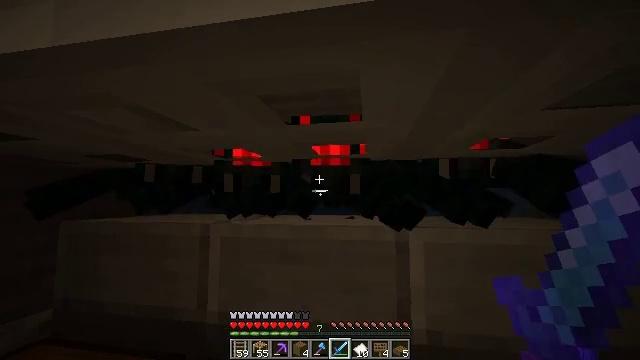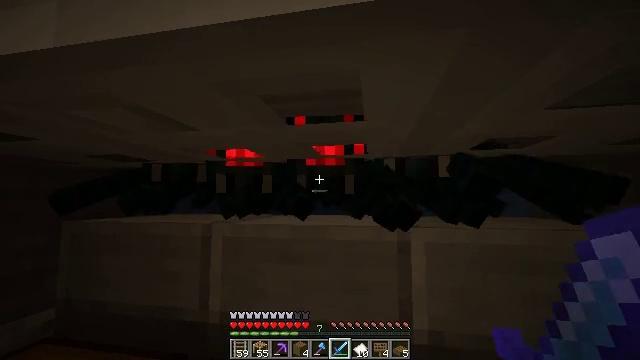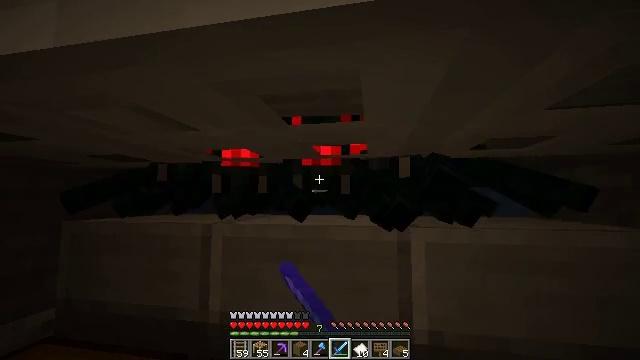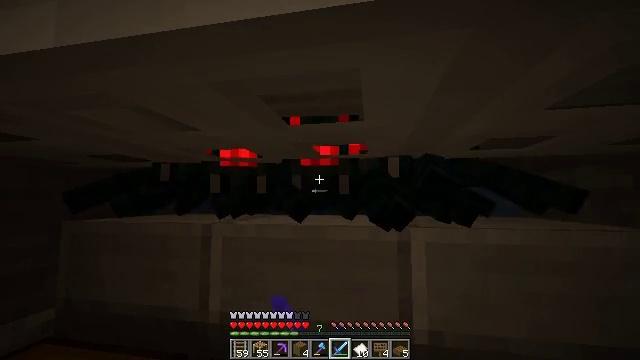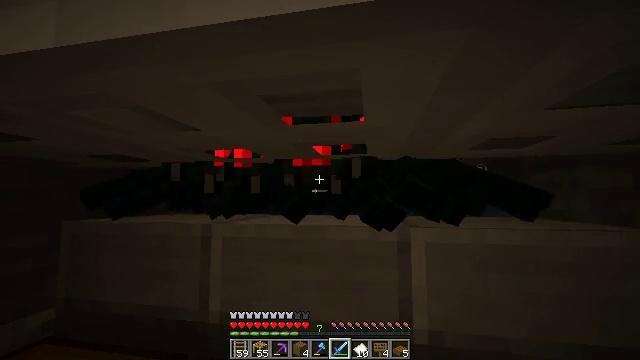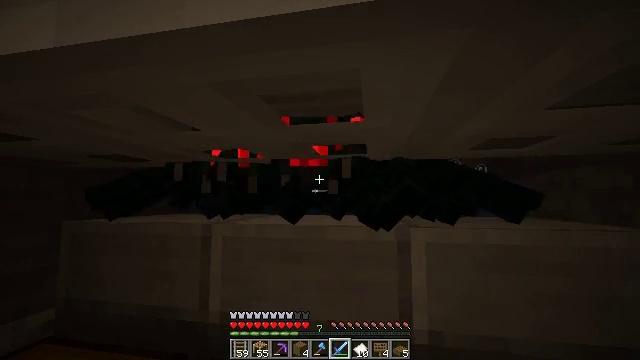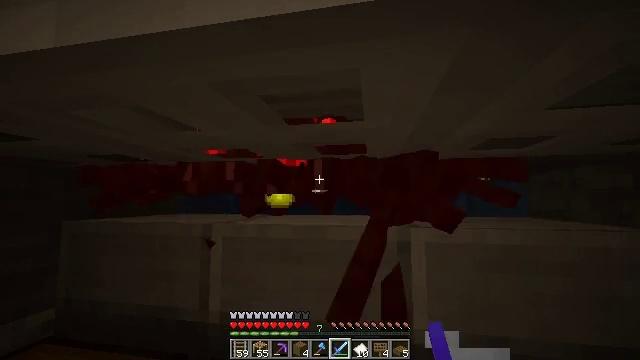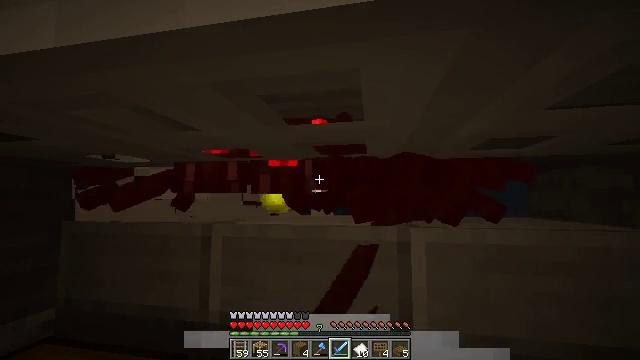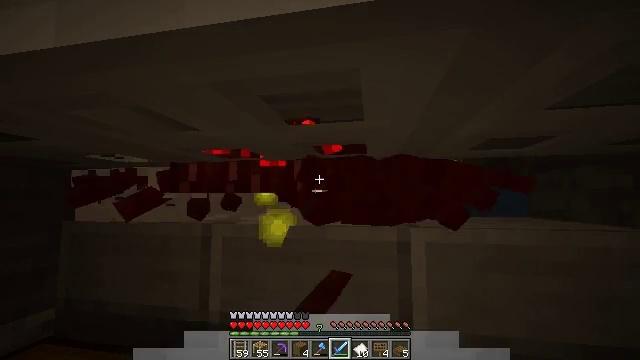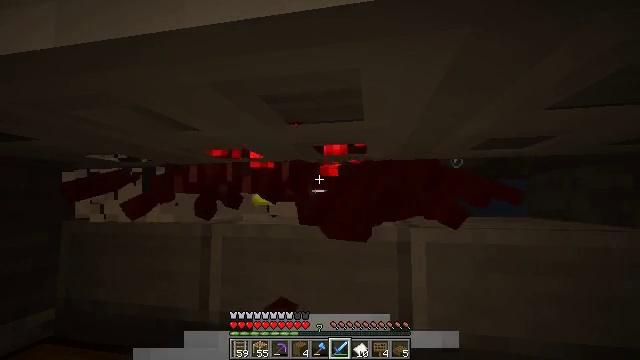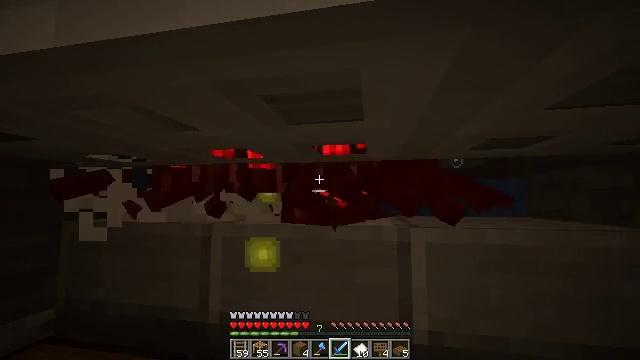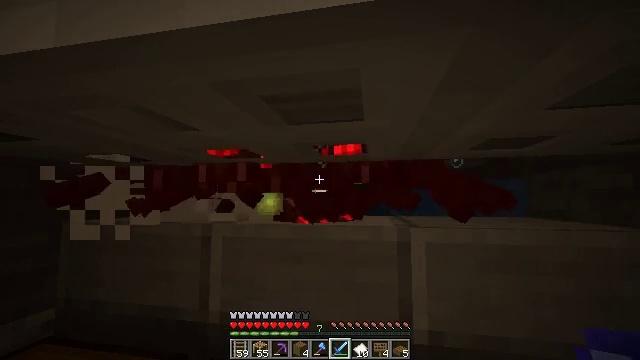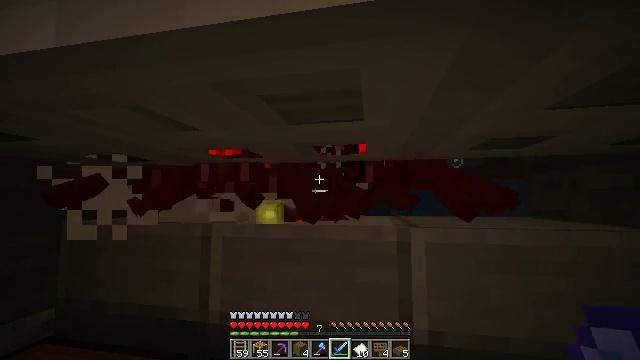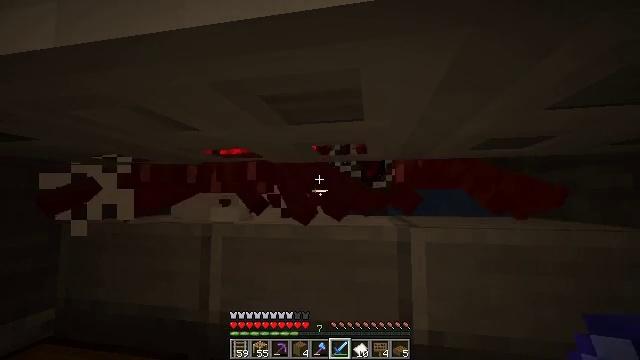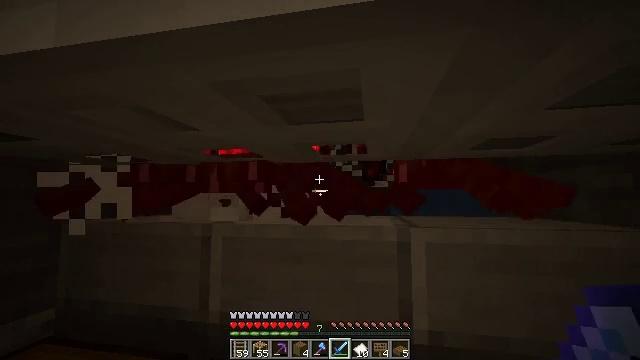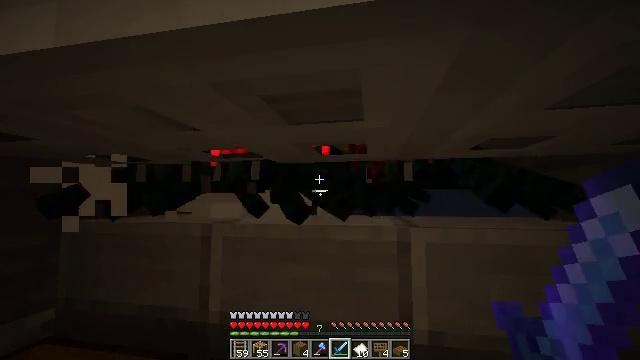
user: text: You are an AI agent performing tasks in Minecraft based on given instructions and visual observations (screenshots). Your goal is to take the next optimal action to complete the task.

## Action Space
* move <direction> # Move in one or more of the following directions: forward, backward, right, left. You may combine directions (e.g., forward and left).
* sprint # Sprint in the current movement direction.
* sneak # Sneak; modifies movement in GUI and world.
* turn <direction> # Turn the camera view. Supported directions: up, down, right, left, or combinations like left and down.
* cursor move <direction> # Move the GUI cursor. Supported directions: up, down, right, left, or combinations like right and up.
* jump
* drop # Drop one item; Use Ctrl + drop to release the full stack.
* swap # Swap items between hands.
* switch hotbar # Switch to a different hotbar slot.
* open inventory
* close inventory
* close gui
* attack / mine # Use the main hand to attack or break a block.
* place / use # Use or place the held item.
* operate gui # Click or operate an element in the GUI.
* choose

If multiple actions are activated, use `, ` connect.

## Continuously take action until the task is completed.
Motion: motion action
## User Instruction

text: Kill mobs in the caves.
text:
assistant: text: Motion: attack / mine
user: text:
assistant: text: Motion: attack / mine
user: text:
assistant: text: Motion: attack / mine
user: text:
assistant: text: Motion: attack / mine
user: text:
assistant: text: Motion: attack / mine
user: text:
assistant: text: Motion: attack / mine
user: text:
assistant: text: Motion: no_op
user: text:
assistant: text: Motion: no_op
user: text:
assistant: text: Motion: no_op
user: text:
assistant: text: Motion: no_op
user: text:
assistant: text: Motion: no_op
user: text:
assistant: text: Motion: no_op
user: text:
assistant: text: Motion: no_op
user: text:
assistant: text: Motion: no_op
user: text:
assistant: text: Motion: no_op
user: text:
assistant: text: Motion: no_op
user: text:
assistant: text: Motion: no_op
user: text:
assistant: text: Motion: attack / mine
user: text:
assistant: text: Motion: attack / mine
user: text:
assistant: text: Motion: attack / mine
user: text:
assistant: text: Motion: attack / mine
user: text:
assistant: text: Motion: attack / mine
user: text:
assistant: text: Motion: attack / mine
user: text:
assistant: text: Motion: attack / mine
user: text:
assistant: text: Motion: attack / mine
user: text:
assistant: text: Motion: no_op
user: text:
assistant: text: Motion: no_op
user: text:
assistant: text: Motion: no_op
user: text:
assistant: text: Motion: no_op
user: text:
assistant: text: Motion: no_op